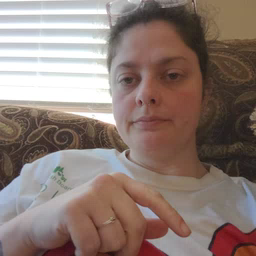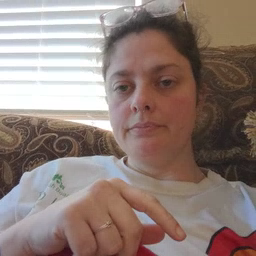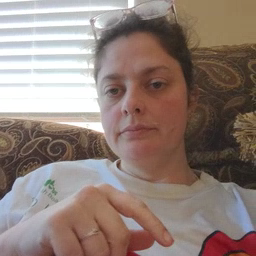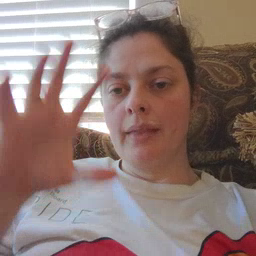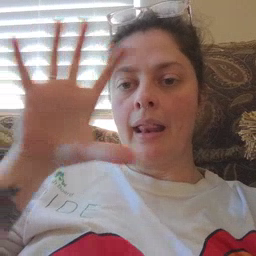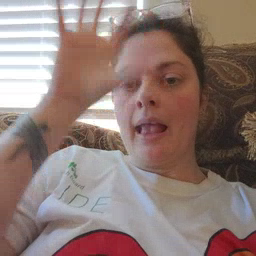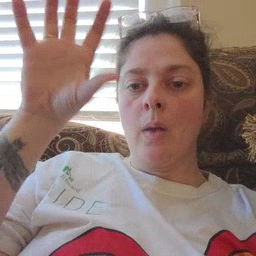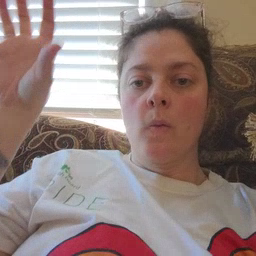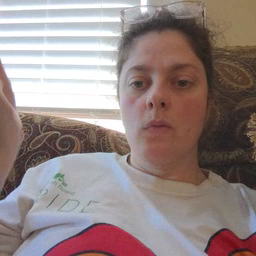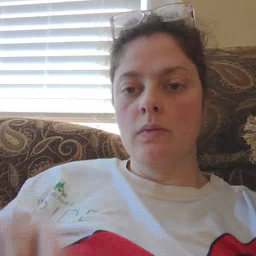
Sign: cloud